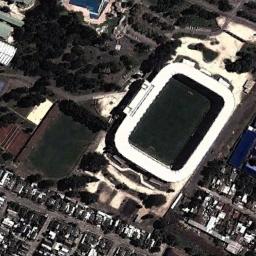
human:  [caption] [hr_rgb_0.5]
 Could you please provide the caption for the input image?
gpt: The square gymnasium is enclosed in the middle of the residential area, Next to the forest and lawn .

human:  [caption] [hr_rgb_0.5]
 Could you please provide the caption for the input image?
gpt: The stadium has a blue roof on three sides and a red roof on the other side .

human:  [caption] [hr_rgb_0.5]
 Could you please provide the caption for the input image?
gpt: The stadium is next to some buildings and trees .

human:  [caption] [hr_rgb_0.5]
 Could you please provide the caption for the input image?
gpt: There are many buildings of different shapes and sizes next to the stadium .

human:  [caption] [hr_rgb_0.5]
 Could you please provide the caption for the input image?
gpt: There are some buildings and green trees beside the stadium .